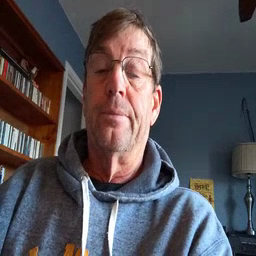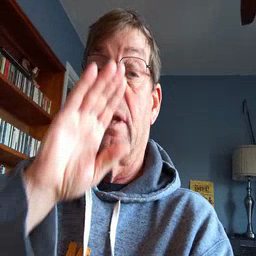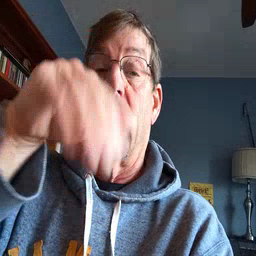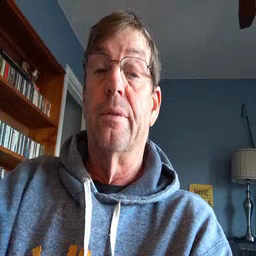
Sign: elephant